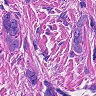
Metastatic tissue present: yes